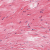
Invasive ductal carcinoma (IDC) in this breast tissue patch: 0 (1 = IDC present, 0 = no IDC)